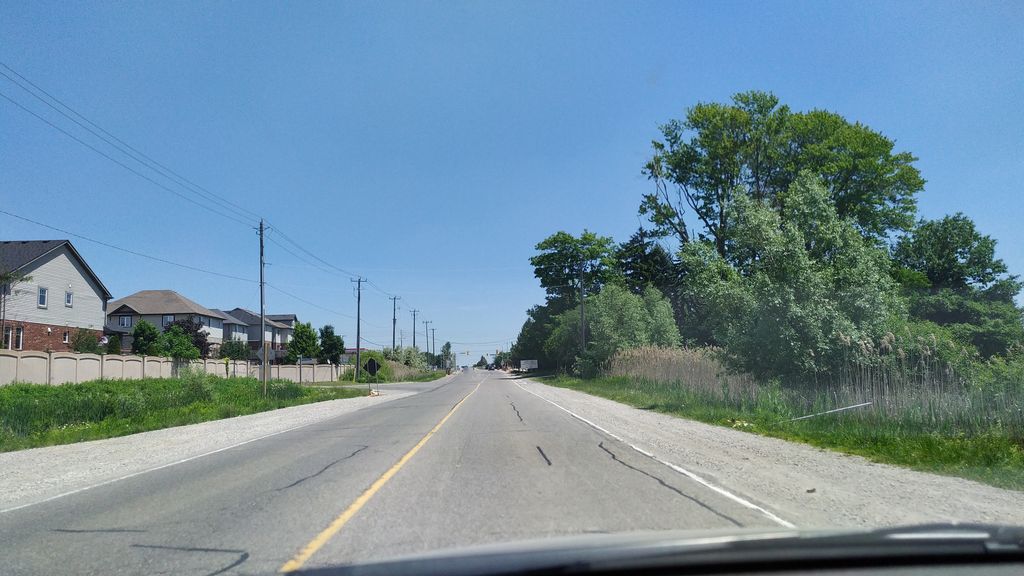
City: kitchener-waterloo